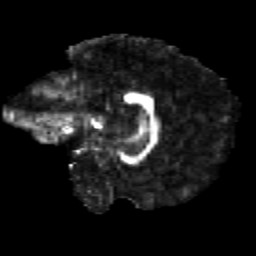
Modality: FA
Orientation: sagittal
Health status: healthy
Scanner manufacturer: siemens
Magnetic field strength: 3 T
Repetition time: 12 s
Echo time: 0.092 s